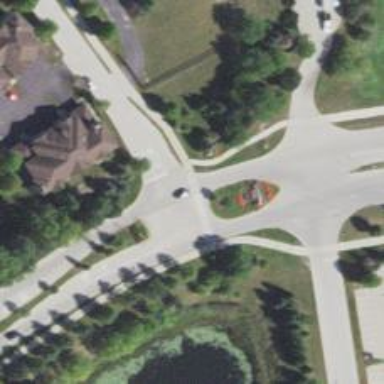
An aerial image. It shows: Marked crossing on cycleway.